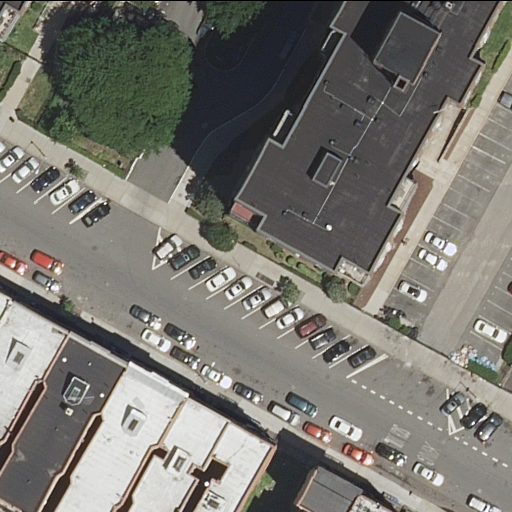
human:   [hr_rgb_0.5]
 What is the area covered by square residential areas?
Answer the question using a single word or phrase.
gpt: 0m2

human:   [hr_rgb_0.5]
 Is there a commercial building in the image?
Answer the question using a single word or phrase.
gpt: no

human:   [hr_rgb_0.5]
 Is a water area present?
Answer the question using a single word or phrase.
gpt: no

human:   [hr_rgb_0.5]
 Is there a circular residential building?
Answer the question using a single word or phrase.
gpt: no

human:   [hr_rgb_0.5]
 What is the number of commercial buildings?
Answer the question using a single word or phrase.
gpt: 0

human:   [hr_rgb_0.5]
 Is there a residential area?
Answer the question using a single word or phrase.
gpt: yes

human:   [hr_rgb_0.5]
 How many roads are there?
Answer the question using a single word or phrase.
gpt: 5

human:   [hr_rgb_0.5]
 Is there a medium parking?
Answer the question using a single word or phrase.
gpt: no

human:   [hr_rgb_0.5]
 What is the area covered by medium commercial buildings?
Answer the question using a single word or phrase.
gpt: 0m2

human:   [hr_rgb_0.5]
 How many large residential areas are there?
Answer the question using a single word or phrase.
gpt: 1

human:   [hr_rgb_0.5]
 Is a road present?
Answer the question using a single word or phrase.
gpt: yes

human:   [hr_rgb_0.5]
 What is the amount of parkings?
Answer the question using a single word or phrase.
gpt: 1

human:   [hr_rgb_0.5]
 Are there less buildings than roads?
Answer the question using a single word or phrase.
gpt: no

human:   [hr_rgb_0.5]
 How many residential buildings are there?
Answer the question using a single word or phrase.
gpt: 10

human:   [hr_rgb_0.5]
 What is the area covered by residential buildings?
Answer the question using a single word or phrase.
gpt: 2770m2

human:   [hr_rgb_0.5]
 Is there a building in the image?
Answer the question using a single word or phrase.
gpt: yes

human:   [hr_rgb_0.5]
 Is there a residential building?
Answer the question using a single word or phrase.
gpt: yes

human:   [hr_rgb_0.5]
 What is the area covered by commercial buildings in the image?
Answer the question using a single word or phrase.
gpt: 0m2

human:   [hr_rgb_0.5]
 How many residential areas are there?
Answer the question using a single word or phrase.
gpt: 1

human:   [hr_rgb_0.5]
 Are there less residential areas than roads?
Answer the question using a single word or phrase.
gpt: yes

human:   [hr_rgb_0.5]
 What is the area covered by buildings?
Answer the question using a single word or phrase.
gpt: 2770m2

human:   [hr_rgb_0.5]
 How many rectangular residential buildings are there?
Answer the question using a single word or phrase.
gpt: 5

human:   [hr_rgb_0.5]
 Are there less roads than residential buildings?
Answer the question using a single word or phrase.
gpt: yes

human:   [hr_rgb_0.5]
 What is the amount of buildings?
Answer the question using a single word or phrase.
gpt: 10

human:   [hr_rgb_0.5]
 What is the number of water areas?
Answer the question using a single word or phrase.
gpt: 0

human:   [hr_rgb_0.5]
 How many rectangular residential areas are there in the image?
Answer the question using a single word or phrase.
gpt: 1

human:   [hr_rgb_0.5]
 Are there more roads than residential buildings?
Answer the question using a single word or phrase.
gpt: no

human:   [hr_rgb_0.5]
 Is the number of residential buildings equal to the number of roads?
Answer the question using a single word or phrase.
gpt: no

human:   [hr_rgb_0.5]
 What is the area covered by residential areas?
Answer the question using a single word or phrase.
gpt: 923m2

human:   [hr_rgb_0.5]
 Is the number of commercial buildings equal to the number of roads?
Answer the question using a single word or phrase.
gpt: no

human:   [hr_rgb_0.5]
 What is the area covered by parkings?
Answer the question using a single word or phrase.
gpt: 891m2

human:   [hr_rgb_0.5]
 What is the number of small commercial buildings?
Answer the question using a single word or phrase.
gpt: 0

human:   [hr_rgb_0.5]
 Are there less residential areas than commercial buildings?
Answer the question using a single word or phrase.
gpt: no

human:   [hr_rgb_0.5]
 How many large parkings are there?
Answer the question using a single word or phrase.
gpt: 1

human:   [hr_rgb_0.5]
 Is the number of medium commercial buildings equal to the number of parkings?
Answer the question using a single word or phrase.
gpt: no

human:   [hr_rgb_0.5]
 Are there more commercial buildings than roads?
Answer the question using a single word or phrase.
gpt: no

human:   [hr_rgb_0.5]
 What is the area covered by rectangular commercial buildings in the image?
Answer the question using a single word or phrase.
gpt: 0m2

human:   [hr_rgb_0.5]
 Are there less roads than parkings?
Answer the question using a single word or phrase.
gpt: no

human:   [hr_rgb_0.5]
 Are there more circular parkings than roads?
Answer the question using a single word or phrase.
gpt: no

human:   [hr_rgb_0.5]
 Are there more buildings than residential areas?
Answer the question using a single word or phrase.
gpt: yes

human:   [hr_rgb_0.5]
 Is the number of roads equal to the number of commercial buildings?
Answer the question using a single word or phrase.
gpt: no

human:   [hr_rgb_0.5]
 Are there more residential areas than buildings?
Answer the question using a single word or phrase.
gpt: no

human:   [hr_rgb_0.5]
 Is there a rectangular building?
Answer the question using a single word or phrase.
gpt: yes

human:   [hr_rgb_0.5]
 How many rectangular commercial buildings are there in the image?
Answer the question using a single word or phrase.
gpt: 0

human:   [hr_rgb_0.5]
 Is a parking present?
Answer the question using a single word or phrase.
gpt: yes

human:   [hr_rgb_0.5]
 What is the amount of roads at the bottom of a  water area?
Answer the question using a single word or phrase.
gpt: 0

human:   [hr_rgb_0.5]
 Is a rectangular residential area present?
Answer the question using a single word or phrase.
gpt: yes

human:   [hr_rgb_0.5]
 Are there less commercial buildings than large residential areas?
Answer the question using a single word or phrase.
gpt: yes

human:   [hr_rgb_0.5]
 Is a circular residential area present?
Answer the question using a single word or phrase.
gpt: no

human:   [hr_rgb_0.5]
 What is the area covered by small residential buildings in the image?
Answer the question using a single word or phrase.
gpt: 198m2

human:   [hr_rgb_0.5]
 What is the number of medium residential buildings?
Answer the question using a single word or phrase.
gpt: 5

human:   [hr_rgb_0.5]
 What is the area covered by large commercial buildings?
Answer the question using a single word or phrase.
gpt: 0m2

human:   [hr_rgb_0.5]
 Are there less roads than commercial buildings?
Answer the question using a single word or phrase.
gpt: no

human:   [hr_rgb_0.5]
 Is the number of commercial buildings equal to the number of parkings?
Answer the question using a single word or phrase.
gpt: no

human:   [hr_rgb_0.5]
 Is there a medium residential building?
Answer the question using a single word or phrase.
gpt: yes

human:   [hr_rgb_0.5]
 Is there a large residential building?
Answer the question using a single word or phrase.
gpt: yes

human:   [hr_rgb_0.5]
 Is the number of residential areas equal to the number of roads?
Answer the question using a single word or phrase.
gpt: no

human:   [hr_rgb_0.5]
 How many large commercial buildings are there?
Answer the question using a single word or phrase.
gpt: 0

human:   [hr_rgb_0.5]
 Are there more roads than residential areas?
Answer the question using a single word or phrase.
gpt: yes

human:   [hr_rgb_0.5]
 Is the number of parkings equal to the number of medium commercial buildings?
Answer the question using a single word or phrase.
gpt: no

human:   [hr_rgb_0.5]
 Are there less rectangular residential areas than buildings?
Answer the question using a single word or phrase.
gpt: yes

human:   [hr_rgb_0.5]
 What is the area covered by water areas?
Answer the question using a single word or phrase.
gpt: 0m2

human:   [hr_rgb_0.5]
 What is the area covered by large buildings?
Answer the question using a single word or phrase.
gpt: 1499m2

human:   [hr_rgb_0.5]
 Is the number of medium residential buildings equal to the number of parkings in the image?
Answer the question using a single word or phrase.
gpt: no